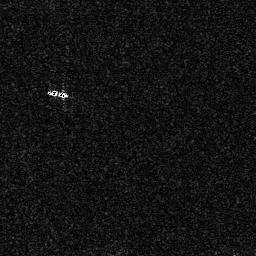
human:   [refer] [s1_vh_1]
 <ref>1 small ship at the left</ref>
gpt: <box>[[17, 33, 26, 38, 0]]</box>